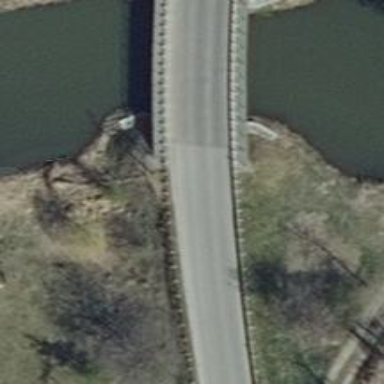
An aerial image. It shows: Tertiary road with asphalt surface that goes over bridge.